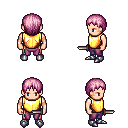
a pixel art fantasy rpg character, male body template, human, light skin, gold chest armor, magenta pants, pink plain hairstyle, metal boots, dagger, four views (front, back, left, right), 2x2 character sprite sheet, small pixel art, hard edges, no anti-aliasing